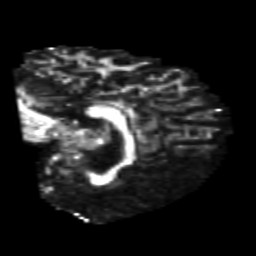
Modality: FA
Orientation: sagittal
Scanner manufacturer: siemens
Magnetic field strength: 3 T
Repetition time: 6.8 s
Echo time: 0.093 s